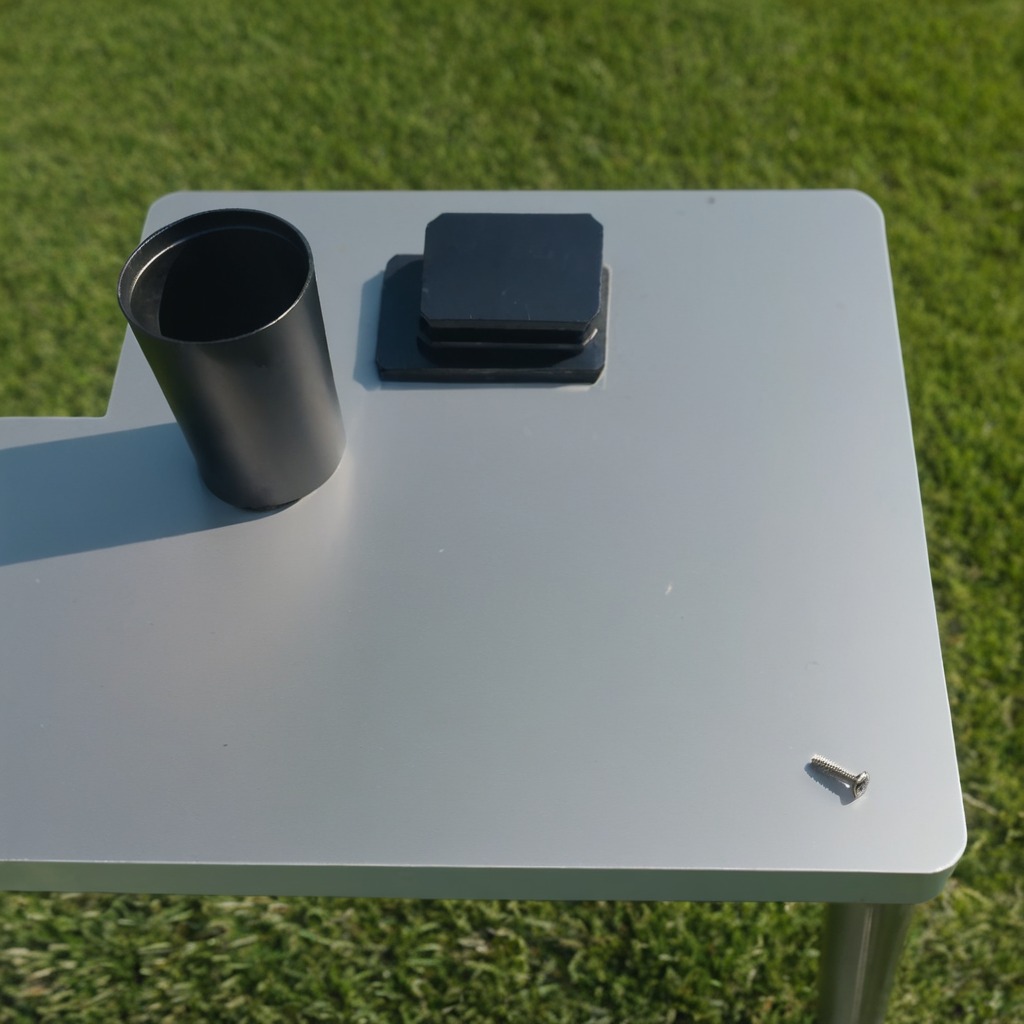
A metal screw lies on a clean utility table in a temporary outdoor tool station afternoon light present textured surface